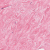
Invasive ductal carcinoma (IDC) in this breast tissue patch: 0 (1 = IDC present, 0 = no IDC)